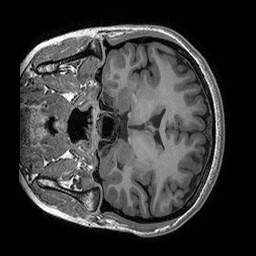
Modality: T1w
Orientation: coronal
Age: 24
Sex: female
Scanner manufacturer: ge
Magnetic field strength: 3 T
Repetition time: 0.006652 s
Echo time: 0.002928 s